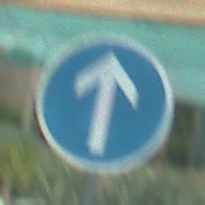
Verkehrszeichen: VorgeschriebeneFahrtrichtungGeradeaus
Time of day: MorningAfternoon
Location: Roofed (Special)
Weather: PartlyCloudy
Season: NotSpecified
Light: Natural